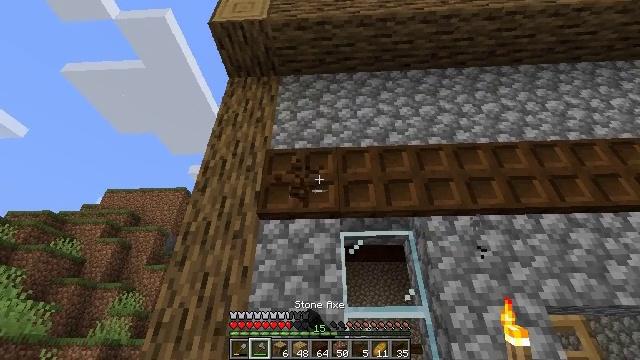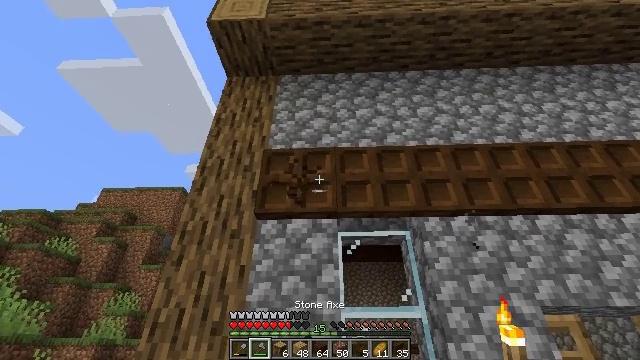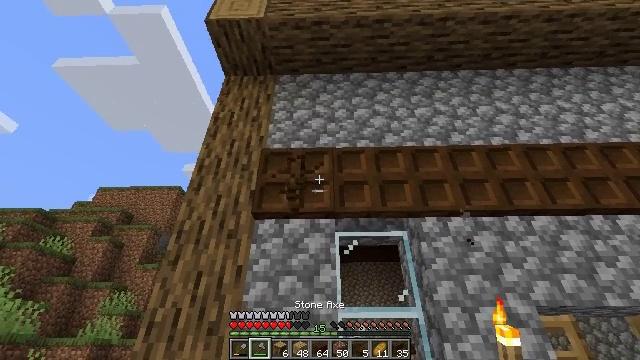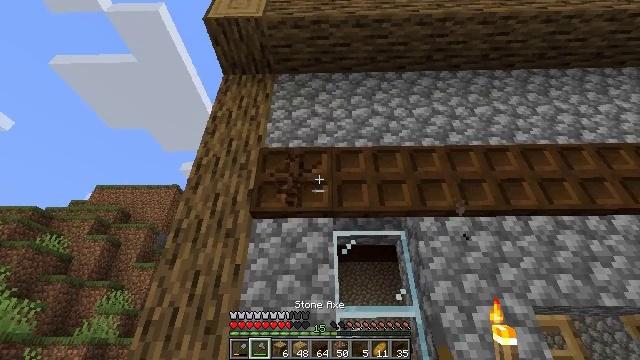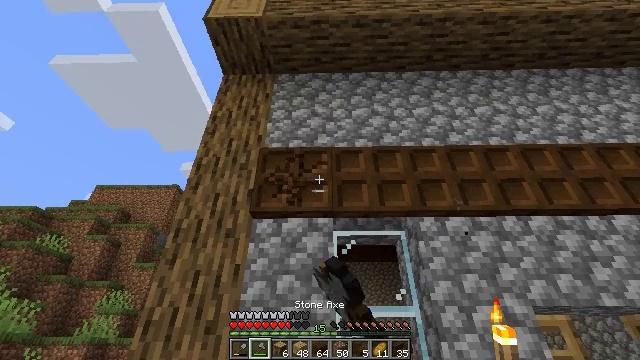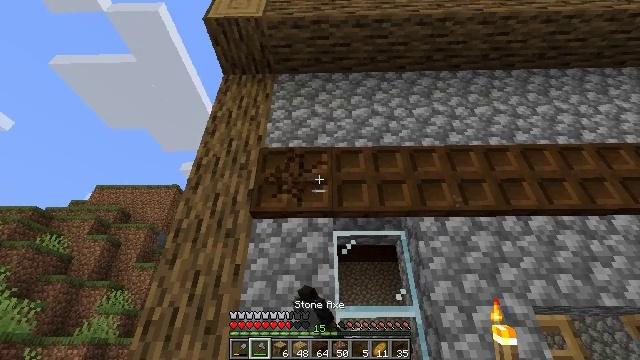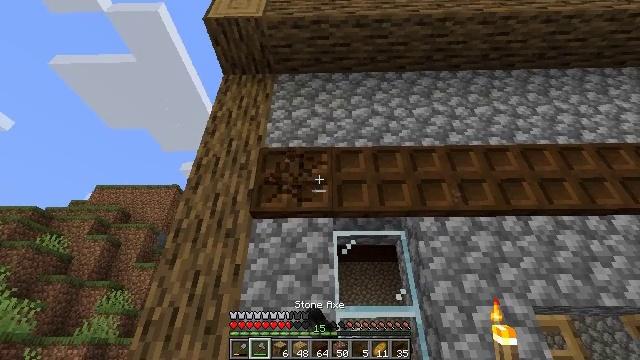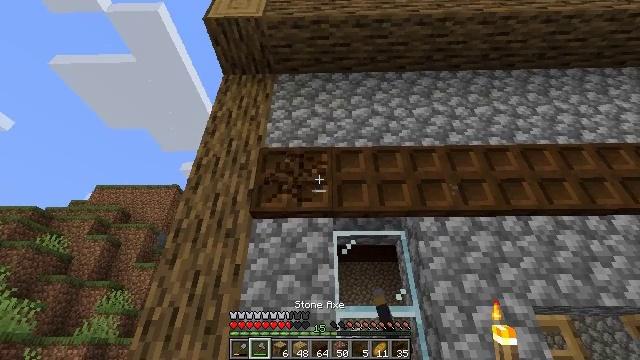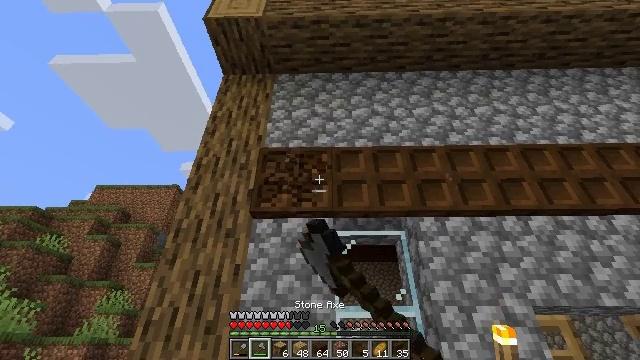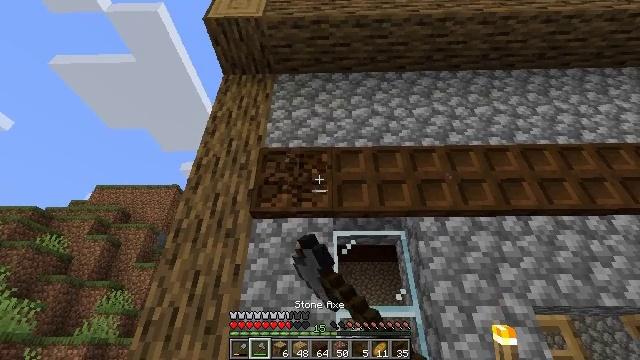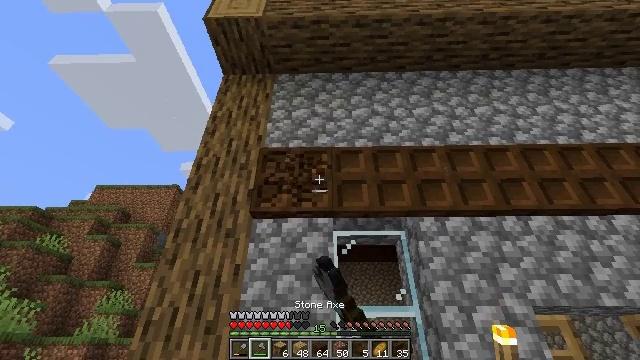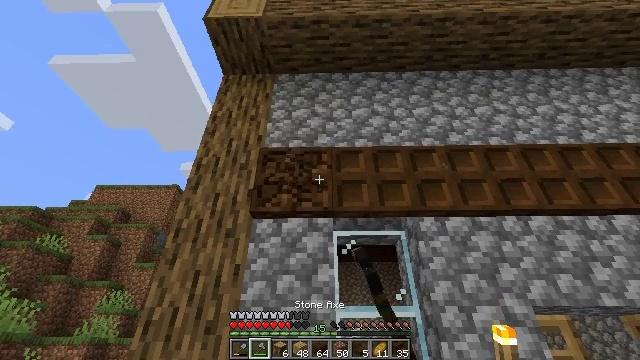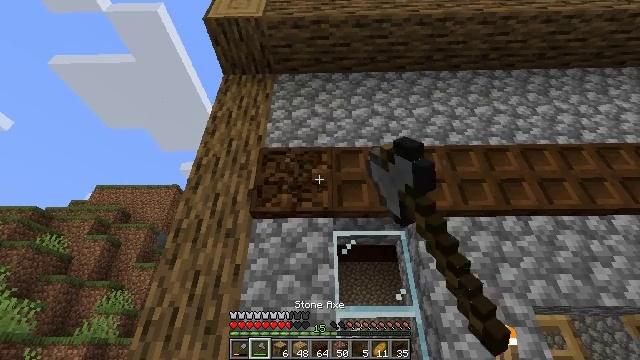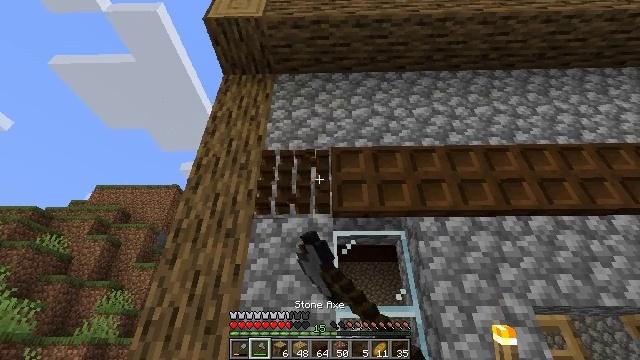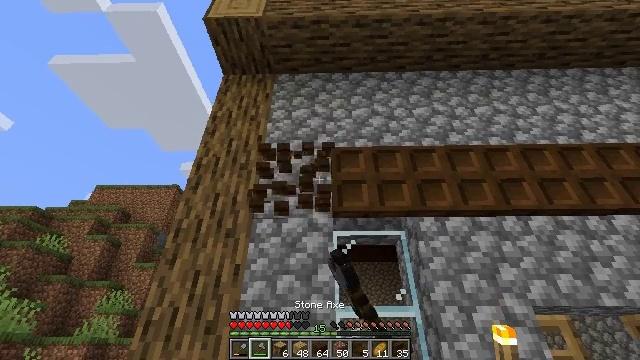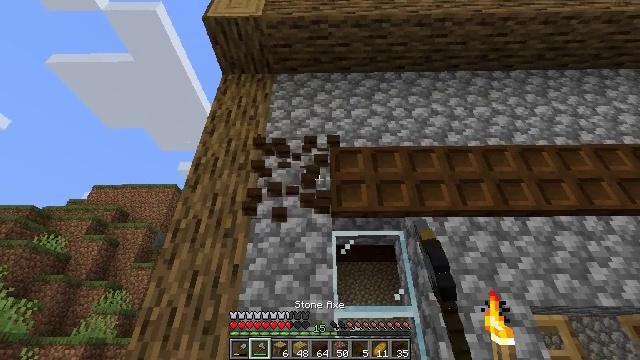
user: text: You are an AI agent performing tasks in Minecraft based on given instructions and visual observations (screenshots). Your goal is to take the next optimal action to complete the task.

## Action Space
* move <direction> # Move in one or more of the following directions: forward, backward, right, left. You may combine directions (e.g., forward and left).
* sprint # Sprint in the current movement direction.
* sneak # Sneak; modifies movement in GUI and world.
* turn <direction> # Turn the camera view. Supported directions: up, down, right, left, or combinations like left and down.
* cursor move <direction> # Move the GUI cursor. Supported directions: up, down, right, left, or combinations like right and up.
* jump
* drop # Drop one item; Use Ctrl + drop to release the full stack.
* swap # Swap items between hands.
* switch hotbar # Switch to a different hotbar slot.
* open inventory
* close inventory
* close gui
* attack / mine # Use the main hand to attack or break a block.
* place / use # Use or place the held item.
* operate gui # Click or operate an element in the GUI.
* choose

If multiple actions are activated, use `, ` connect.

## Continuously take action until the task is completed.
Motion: motion action
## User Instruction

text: Gather the dark oak trapdoor from the structure.
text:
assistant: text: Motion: attack / mine
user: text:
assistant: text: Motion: attack / mine
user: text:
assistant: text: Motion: attack / mine
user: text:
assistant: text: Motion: attack / mine
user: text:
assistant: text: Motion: attack / mine
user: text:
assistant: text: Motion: attack / mine
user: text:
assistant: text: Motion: attack / mine
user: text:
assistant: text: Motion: attack / mine
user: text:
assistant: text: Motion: attack / mine
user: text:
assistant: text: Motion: attack / mine
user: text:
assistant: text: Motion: attack / mine
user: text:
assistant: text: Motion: attack / mine
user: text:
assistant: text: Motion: attack / mine
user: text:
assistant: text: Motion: attack / mine
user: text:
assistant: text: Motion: attack / mine
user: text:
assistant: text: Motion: turn right, attack / mine
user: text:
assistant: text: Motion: attack / mine
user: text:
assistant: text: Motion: turn right
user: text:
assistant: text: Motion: no_op
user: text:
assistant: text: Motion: turn right
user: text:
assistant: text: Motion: turn right
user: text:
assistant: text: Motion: attack / mine
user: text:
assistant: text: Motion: attack / mine
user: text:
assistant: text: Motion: attack / mine
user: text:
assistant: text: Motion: attack / mine
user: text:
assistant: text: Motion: attack / mine
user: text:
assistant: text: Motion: attack / mine
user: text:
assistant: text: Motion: attack / mine
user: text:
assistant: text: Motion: attack / mine
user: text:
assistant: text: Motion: attack / mine